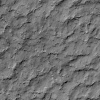
Atmospheric dust classification: not_dusty